Question: Like the title says I wan't to create a clickable list, in which each element contains an image on the left and two lines of text on the right.
Right now I've manage to implement the elements with the following code:
HTML:
'''
<div class="verticalListItem">
<a href="#">
<div class="verticalItemImage"><img src="images/vdfLogo.png" width="80" height="80" /></div>
<div class="verticalItemText">
<p>Pop/Rock</p>
<p>0</p>
</div>
</a>
</div>
'''
CSS:
'''
.verticalListItem {
border: 1px solid #333;
}
.verticalItemImage {
float: left
}
.verticalItemImage img {
display: block;
}
'''
The result I have now is this:

However, my red image is not centered vertically and worst: the area bellow the image and the second label, so as the area above the first label (I've marked those areas with green on second element) is not clickable. What am I doing wrong here, can you help me please?
Thanks in advance!
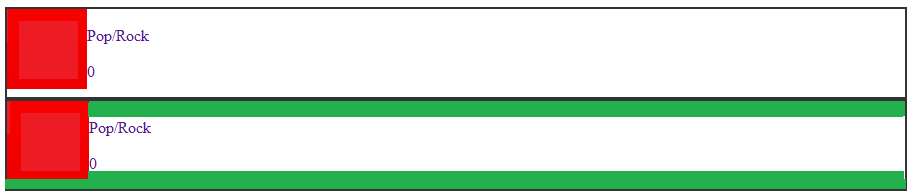
Answer: here is the solution - <URL>